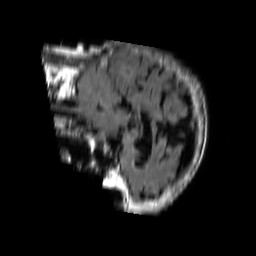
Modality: FLAIR
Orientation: sagittal
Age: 83
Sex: female
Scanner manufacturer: philips
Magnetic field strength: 1.5 T
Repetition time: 6 s
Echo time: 0.12 s